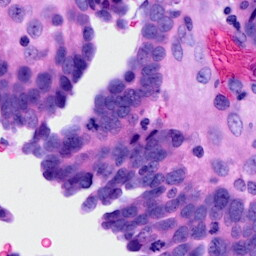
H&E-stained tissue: Ovarian